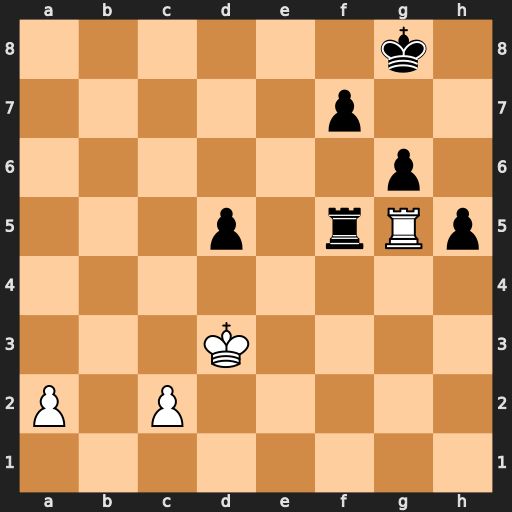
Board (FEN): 6k1/5p2/6p1/3p1rRp/8/3K4/P1P5/8
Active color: w
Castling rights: -
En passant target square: -
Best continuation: Rxf5 gxf5 a4